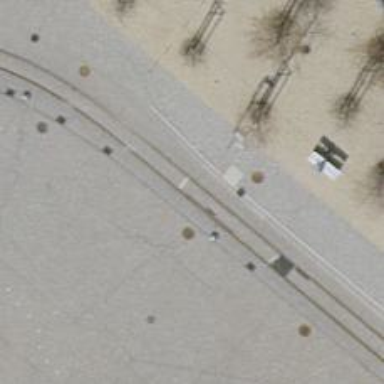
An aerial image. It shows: Tram stop with public transport stop position for trams.